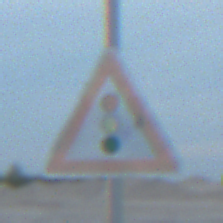
Verkehrszeichen: Lichtzeichenanlage
Umgebung: Outdoor, Beach
Tageszeit: SunriseSunset
Wetter: PartlyCloudy
Licht: Natural
Jahreszeit: NotSpecified
Kontrast: LowContrast